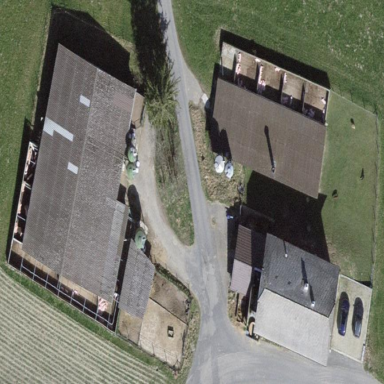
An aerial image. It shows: Farmyard area.